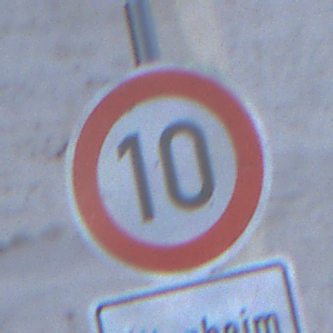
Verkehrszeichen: Geschwindigkeit10
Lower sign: HinweisDurchVerbaleAngabe10
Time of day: SunriseSunset
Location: Outdoor (Urban)
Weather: Clear
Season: NotSpecified
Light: Natural